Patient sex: M
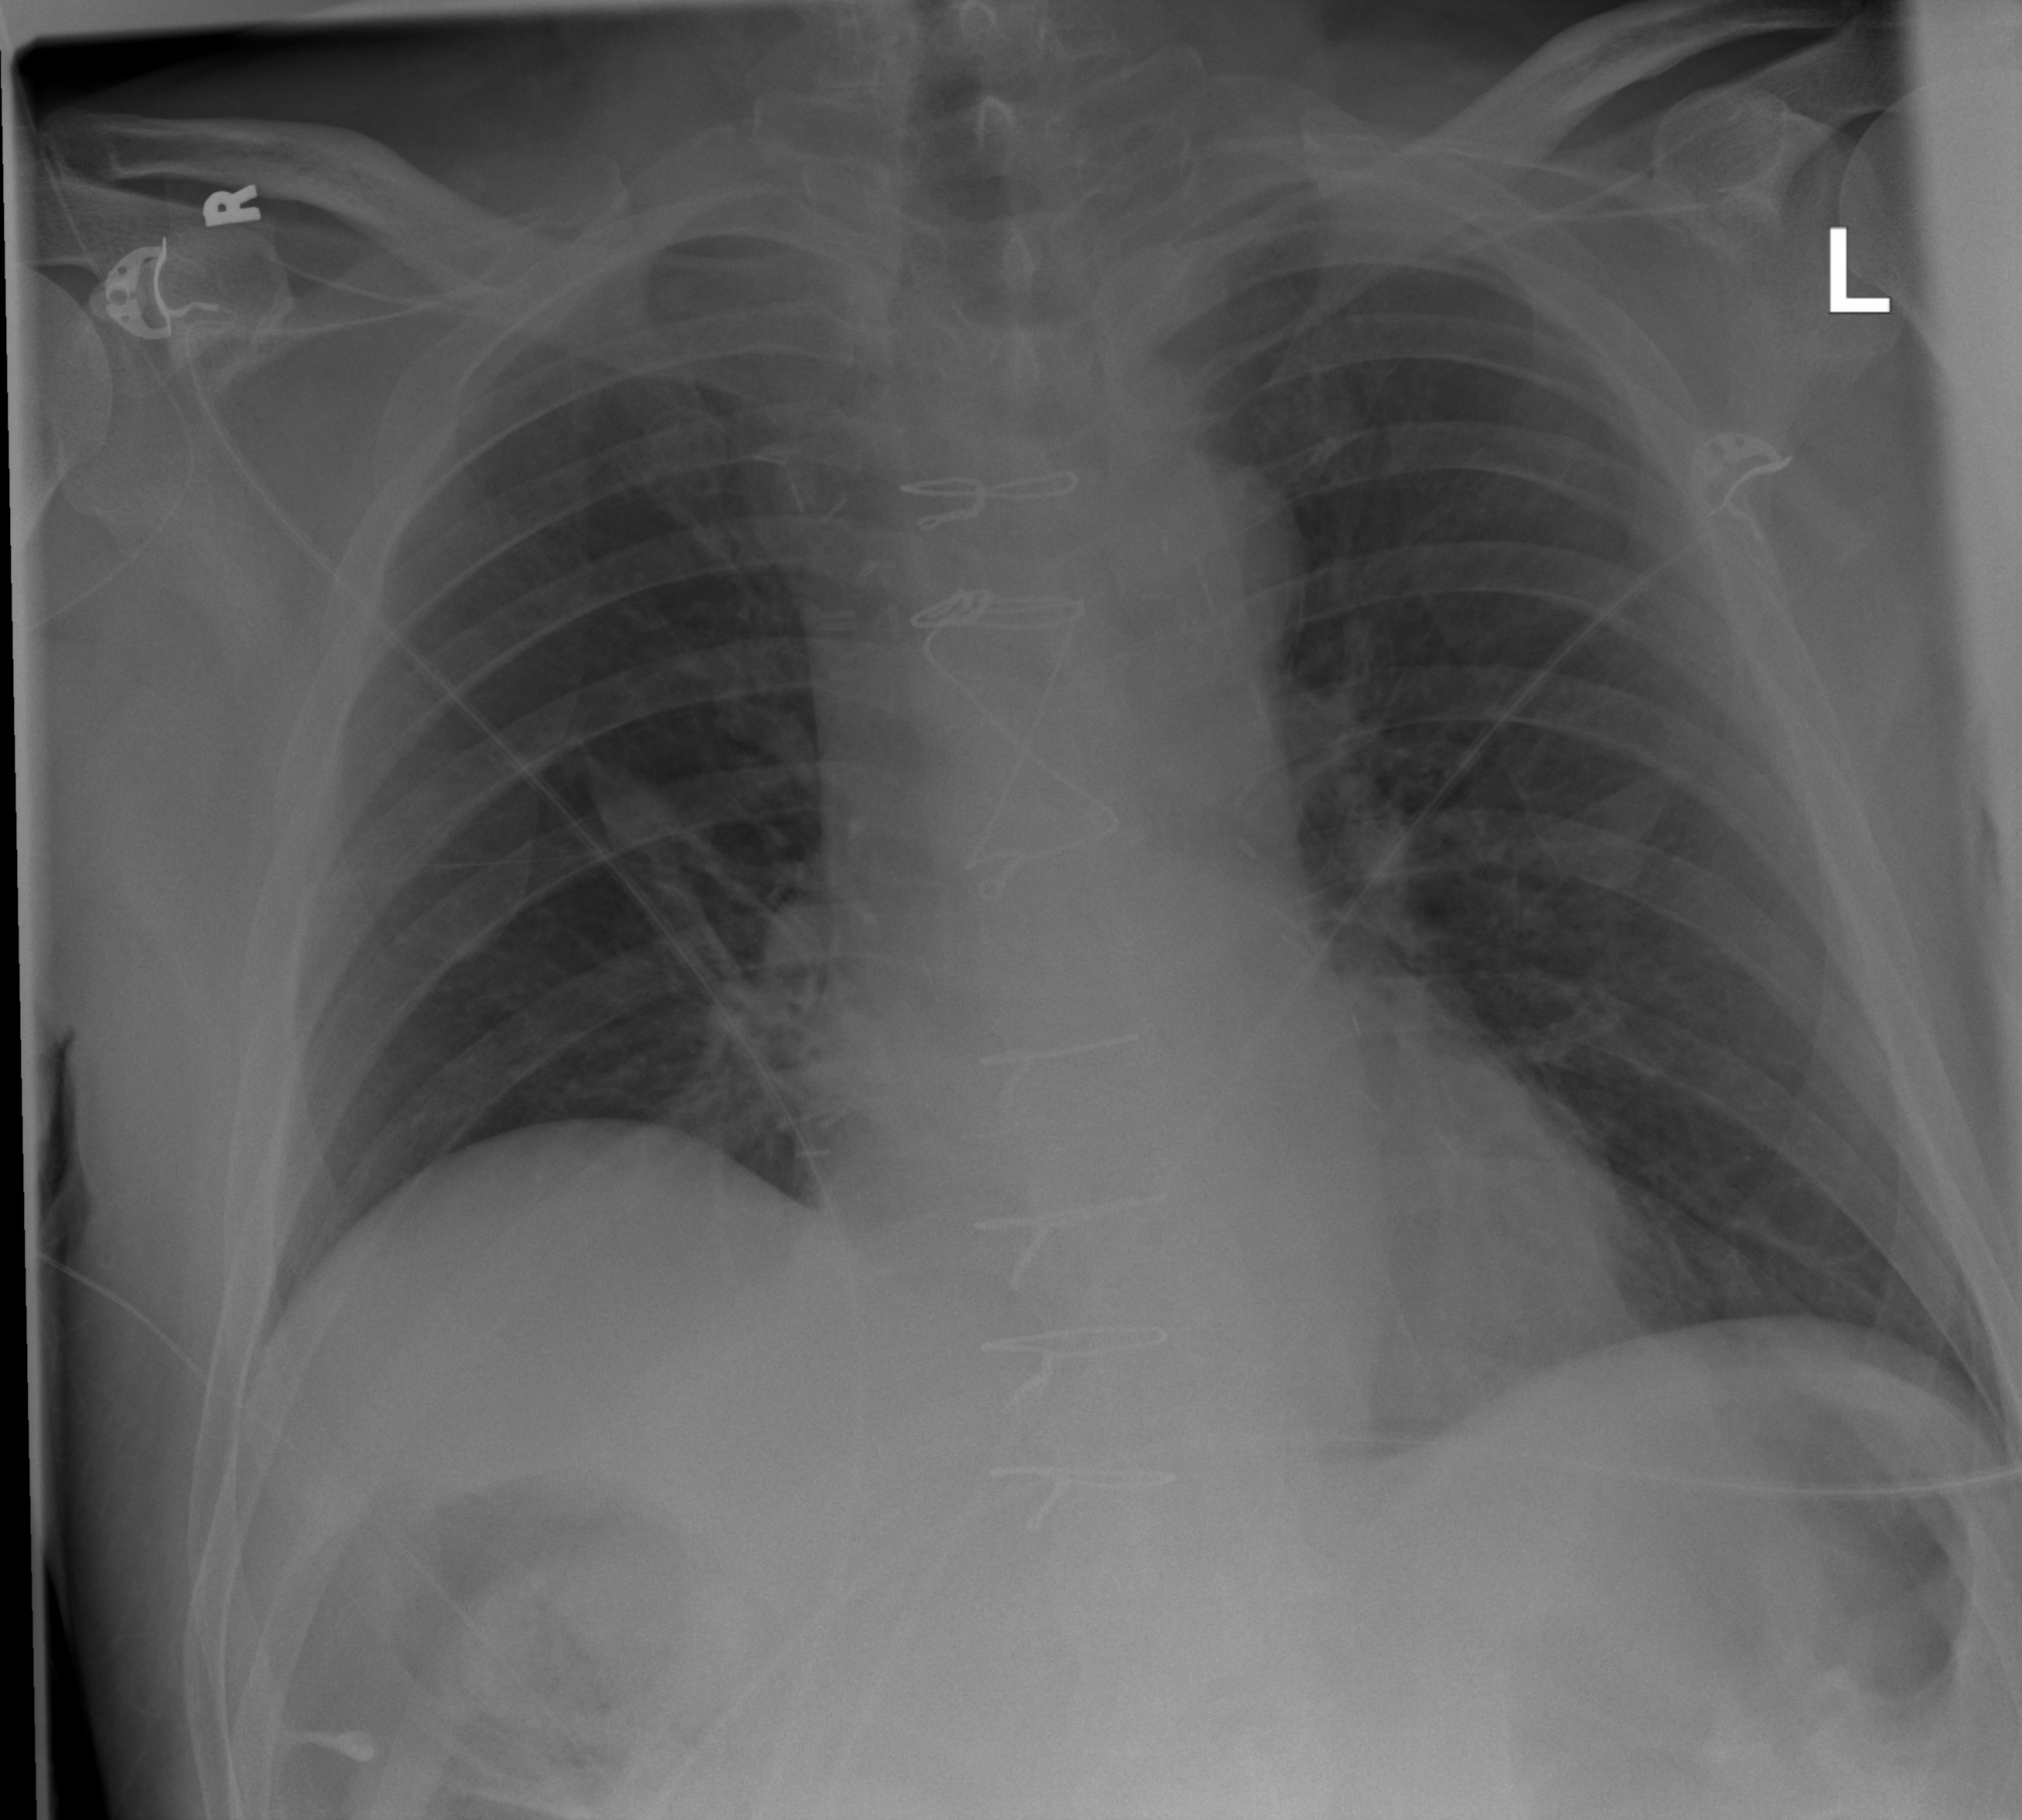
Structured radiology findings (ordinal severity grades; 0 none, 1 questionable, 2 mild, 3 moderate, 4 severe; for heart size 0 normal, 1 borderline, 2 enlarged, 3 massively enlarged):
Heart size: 0
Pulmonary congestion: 0
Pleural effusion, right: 0
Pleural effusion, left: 0
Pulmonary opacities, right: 0
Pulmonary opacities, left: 0
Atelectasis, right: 2
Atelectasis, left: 2